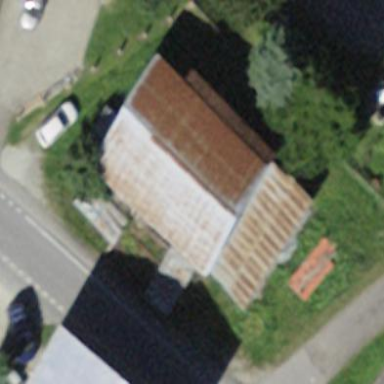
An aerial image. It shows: Shed.